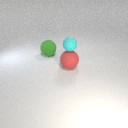
large red rubber sphere in front of large green rubber sphere